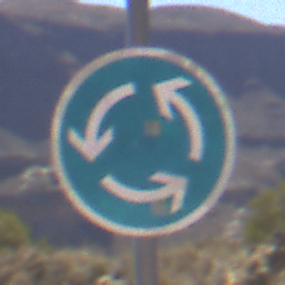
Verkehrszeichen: Kreisverkehr
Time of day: Midday
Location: Outdoor (Nature)
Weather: Clear
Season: NotSpecified
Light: Natural